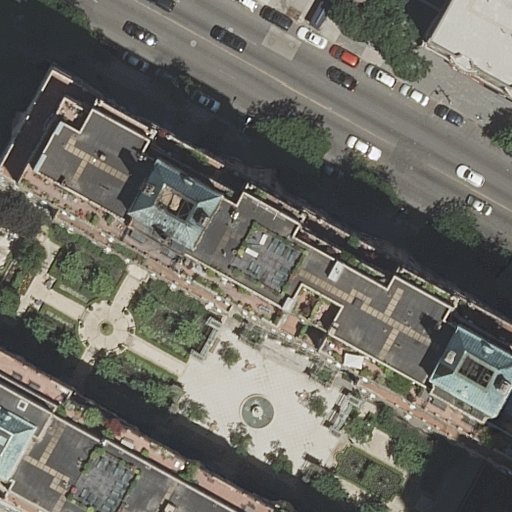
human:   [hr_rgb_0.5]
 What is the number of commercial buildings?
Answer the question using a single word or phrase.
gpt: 0

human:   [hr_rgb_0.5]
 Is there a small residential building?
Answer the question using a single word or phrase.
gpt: no

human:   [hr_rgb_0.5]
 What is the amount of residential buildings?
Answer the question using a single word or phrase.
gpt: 5

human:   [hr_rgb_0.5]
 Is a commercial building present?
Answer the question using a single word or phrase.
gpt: no

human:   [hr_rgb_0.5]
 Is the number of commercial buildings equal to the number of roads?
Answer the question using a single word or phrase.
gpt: no

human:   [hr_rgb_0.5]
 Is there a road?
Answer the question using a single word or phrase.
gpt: yes

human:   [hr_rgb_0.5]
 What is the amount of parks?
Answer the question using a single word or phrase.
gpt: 1

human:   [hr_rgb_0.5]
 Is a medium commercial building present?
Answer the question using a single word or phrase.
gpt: no

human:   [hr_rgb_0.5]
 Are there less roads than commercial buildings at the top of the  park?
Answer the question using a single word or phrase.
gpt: no

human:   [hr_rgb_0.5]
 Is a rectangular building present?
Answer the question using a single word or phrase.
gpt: yes

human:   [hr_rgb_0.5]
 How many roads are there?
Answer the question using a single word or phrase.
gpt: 1

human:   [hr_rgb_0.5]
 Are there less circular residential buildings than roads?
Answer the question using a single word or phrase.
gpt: yes

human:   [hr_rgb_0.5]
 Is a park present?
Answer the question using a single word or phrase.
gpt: yes

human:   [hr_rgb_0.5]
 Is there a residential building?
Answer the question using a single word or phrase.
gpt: yes

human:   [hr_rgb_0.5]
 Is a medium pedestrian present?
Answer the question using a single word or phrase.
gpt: no

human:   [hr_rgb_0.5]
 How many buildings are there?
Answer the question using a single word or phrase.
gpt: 5

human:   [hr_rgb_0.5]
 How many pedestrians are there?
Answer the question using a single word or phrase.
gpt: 1

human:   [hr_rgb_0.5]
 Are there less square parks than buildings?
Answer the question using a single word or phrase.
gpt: yes

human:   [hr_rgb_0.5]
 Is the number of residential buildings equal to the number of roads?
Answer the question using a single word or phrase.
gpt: no

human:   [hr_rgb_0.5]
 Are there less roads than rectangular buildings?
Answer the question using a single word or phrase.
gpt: yes

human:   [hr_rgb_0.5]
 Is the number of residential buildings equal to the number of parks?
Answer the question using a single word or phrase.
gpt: no

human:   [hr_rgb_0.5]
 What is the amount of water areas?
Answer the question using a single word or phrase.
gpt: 0

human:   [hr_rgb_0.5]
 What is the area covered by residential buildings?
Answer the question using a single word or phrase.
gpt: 5072m2

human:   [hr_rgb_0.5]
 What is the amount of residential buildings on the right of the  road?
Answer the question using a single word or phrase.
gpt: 2

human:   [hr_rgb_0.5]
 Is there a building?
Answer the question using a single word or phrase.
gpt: yes

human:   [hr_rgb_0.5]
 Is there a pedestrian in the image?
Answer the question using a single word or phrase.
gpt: yes

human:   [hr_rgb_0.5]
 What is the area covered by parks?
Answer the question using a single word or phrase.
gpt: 4m2

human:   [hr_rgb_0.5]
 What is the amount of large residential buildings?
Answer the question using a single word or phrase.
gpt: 3

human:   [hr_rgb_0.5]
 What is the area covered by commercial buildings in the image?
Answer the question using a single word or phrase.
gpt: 0m2

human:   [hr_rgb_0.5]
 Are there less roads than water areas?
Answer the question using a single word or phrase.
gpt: no

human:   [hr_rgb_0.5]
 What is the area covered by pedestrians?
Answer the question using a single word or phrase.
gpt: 76m2

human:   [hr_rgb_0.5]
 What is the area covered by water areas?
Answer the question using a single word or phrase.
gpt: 0m2

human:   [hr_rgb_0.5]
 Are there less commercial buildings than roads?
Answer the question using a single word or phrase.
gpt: yes

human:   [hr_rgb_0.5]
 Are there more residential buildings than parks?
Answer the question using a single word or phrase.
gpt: yes

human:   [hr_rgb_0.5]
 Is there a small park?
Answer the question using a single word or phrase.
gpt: yes

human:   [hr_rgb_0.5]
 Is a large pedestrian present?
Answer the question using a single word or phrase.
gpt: no

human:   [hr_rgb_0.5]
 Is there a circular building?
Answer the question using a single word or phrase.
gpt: no

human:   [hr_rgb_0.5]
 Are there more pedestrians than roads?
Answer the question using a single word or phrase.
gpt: no

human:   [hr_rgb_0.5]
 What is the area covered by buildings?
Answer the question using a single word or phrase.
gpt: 5072m2

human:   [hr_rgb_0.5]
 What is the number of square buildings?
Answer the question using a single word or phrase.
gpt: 0

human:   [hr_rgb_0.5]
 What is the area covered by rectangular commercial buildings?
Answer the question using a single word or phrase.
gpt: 0m2

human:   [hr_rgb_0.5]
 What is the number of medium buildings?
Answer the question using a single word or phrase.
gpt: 2

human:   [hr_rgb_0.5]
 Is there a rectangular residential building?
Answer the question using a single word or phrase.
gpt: yes

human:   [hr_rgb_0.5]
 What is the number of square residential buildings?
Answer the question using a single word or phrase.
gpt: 0

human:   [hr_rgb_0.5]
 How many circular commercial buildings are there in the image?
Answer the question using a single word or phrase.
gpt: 0

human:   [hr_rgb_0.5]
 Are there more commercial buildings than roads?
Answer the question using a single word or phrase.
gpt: no

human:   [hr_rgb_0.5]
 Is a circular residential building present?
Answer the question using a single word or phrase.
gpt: no

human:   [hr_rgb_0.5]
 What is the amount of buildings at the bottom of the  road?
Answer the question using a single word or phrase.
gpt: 1

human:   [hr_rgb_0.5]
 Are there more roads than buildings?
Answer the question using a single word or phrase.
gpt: no

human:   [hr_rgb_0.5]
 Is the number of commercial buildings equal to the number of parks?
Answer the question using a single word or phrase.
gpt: no

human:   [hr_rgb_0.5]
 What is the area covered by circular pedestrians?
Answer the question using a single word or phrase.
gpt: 0m2

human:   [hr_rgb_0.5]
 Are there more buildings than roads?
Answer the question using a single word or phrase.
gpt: yes

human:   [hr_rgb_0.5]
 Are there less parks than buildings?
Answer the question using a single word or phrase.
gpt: yes

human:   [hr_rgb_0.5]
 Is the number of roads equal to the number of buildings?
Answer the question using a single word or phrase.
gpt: no

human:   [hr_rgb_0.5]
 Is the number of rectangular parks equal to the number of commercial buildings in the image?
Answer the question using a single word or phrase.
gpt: no

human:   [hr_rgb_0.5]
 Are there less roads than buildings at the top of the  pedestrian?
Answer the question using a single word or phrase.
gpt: yes

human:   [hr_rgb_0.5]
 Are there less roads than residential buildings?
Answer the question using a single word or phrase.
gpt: yes

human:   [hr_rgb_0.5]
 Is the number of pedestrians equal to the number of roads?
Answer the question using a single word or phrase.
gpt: yes

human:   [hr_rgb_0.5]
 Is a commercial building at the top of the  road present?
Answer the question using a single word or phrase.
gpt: no

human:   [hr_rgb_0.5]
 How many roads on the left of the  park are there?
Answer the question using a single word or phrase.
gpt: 0

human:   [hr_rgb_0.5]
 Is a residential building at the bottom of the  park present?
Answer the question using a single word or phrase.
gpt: yes

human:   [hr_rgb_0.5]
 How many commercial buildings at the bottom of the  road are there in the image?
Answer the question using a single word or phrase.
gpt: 0

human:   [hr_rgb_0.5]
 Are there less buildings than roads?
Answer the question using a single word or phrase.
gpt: no

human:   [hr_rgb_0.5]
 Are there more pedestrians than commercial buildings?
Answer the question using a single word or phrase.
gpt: yes